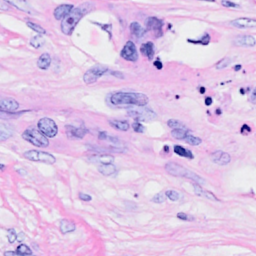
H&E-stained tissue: Breast